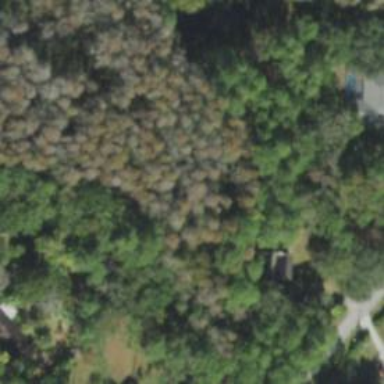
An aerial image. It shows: Cypress marsh within woodland area.